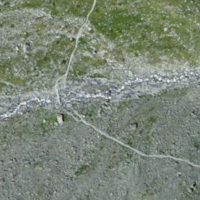
EUNIS habitat code: 31
Species observed at this site:
Geum reptans
Geum montanum